Question: I have now seen different elegant ways to layout code on this forum.
As a beginner, I would like to have your advises on the best way to layout code like the one below.
It is ugly,not optimal, probably even stupid, but may the expert programmers pardon me, I use it as a "worst case scenario".
The purpose for the novice I am is clarity.
'''
rejection[disp_, fixationNOtoConsiderForDuration_, durationLimit_,
minDistance_] :=
With[{fakedata = consider[t4dataLAEH10, 9, disp, {17, 18, 11}]},
With[{num =
Flatten[Position[
Take[fakedata[[All, 3]], fixationNOtoConsiderForDuration],
x_ /; (x > durationLimit)]]},
If[num =!= {},
With[{fakedata1 = Drop[fakedata[[All, {1, 2}]], Last@num]},
With[{num1 =
Flatten[Position[
Table[
Sqrt[((fakedata1[[fixation1, 1]] -
centerX)^2 + (fakedata1[[fixation1, 2]] -
centerY)^2)],
{fixation1, 1, Length@fakedata1}],
x_ /; (x < minDistance)]]},
If[num1 =!= {},
Delete[fakedata1[[All, {1, 2}]], List /@ num1],
fakedata[[All, {1, 2}]]]]],
With[{fakedata2 = fakedata[[All, {1, 2}]]},
With[{num2 =
Flatten[Position[
Table[
Sqrt[((fakedata2[[fixation2, 1]] -
centerX)^2 + (fakedata2[[fixation2, 2]] -
centerY)^2)],
{fixation2, 1, Length@fakedata2}],
x_ /; (x < minDistance)]]},
If[num2 =!= {},
Delete[fakedata2[[All, {1, 2}]], List /@ num2],
fakedata[[All, {1, 2}]]]]]]]]
'''

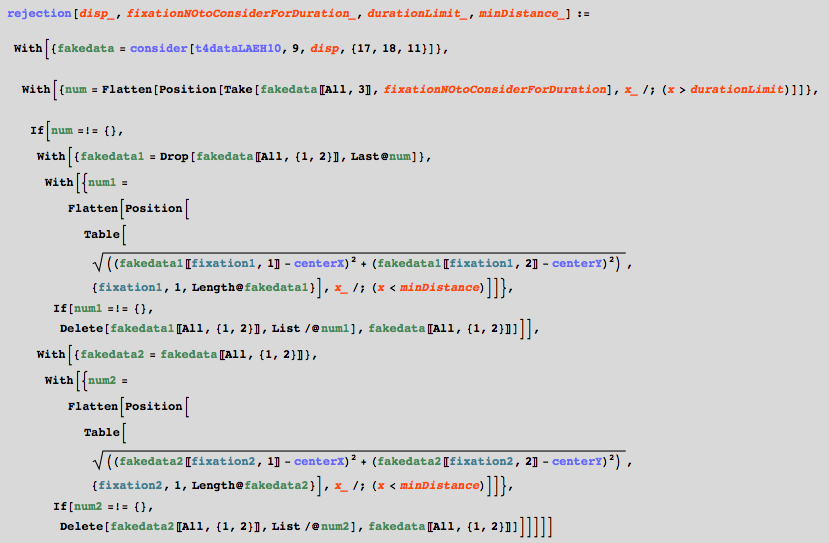
Answer: I chose to do a full rewrite because the original is simply too far from my own style for me to format it as I would my own code.
I did not attempt to test this, so it is entirely possible something is broken, but I believe that most of it is correct.
I use Text Cells to describe the syntax of my functions. I typically embed '(* comments *)' to explain the code, but if the explanations become very long, I move them to Text Cells as well.
I included a comment explaining 'func1'. It is not a very helpful comment, but it serves as an example.
Here is an image of my notebook at 75% magnification:

Cell expression for copy&paste:
'''
Cell[CellGroupData[{Cell["Rewrite", "Subsection"],
Cell[TextData[{
StyleBox["distance", "Program"],
"[{",
StyleBox["x1",
FontSlant->"Italic"],
", ",
StyleBox["y1",
FontSlant->"Italic"],
"}] gives EuclideanDistance from {x1, y1} to global {centerX, centerY}
",
StyleBox["distance", "Program"],
"[{",
StyleBox["x1",
FontSlant->"Italic"],
", ",
StyleBox["y1",
FontSlant->"Italic"],
"}, {",
StyleBox["x2",
FontSlant->"Italic"],
", ",
StyleBox["y2",
FontSlant->"Italic"],
"}] gives EuclideanDistance from {x1, y1} to {x2, y2}"
}], "Text"],
Cell[BoxData[
RowBox[{
RowBox[{"distance", "[",
RowBox[{"a_", ",",
RowBox[{"b_:",
RowBox[{"Hold", "@",
RowBox[{"{",
RowBox[{"centerX", ",", "centerY"}], "}"}]}]}]}], "]"}], ":=",
RowBox[{"EuclideanDistance", "[",
RowBox[{"a", ",",
RowBox[{"ReleaseHold", "@", "b"}]}], "]"}]}]], "Input"],
Cell[TextData[{
StyleBox["rejection", "Program"],
"[",
StyleBox["disp, fixation, durationLimit, minDistance",
FontSlant->"Italic"],
"]
filters data from ",
StyleBox["t4dataLAEH10", "Program"],
" according to:
",
StyleBox["disp",
FontSlant->"Italic"],
" : (description of argument disp)
",
StyleBox["fixation",
FontSlant->"Italic"],
" : (description of argument fixation)
",
StyleBox["durationLimit",
FontSlant->"Italic"],
" : (description of durationLimit)
",
StyleBox["minDistance",
FontSlant->"Italic"],
" : (description of minDistance)"
}], "Text"],
Cell[BoxData[
RowBox[{
RowBox[{"rejection", "[",
RowBox[{
"disp_", ",", "fixation_", ",", "durationLimit_", ",",
"minDistance_"}], "]"}], ":=", "\[IndentingNewLine]",
RowBox[{"Module", "[",
RowBox[{
RowBox[{"{",
RowBox[{"fakedata", ",", "num", ",", "func1"}], "}"}], ",",
"\[IndentingNewLine]",
RowBox[{"(*", " ",
RowBox[{"description", " ", "of", " ", "fakedata"}], " ", "*)"}],
"\[IndentingNewLine]",
RowBox[{
RowBox[{"fakedata", "=",
RowBox[{"consider", "[",
RowBox[{"t4dataLAEH10", ",", "9", ",", "disp", ",",
RowBox[{"{",
RowBox[{"17", ",", "18", ",", "11"}], "}"}]}], "]"}]}], ";",
"\[IndentingNewLine]", "\[IndentingNewLine]",
RowBox[{"(*", " ",
RowBox[{"description", " ", "of", " ", "num"}], " ", "*)"}],
"\[IndentingNewLine]",
RowBox[{"num", "=",
RowBox[{"Position", "[",
RowBox[{
RowBox[{
RowBox[{"fakedata", "\[LeftDoubleBracket]",
RowBox[{"All", ",", "3"}], "\[RightDoubleBracket]"}], "~",
"Take", "~", "fixation"}], ",",
RowBox[{"x_", "/;",
RowBox[{"x", ">", "durationLimit"}]}]}], "]"}]}], ";",
"\[IndentingNewLine]", "\[IndentingNewLine]",
RowBox[{"(*", " ",
RowBox[{
RowBox[{"func1", ":", " ",
RowBox[{
"Take", " ", "the", " ", "first", " ", "two", " ", "columns",
" ", "of", " ", "fakedata"}]}], ",", " ",
RowBox[{
RowBox[{
RowBox[{
"and", " ", "drop", " ", "rows", " ", "specified", " ", "by",
" ",
RowBox[{
StyleBox["dropspec",
FontSlant->"Italic"], ".", "\[IndentingNewLine]",
"Delete"}], " ", "any", " ", "rows", " ", "for", " ",
"which", " ",
StyleBox["distance", "Program"]}], " ", "<", " ",
StyleBox["minDistance",
FontSlant->"Italic"]}], ";", " ",
RowBox[{
"if", " ", "no", " ", "rows", " ", "are", " ", "deleted"}]}],
",", "\[IndentingNewLine]", " ",
RowBox[{
"return", " ", "the", " ", "first", " ", "two", " ", "columns",
" ", "of", " ", "fakedata"}], ",", " ",
RowBox[{"ignoring", " ",
RowBox[{"dropspec", "."}]}]}],
StyleBox[" ",
FontSlant->"Italic"], "*)"}], "\[IndentingNewLine]",
RowBox[{
RowBox[{"func1", "[", "dropspec_", "]"}], ":=",
RowBox[{"Module", "[",
RowBox[{
RowBox[{"{",
RowBox[{"part", ",", "fake"}], "}"}], ",",
"\[IndentingNewLine]",
RowBox[{
RowBox[{"part", "=",
RowBox[{"fakedata", "\[LeftDoubleBracket]",
RowBox[{"All", ",",
RowBox[{"{",
RowBox[{"1", ",", "2"}], "}"}]}],
"\[RightDoubleBracket]"}]}], ";", "\[IndentingNewLine]",
RowBox[{"fake", "=",
RowBox[{"part", "~", "Drop", "~", "dropspec"}]}], ";",
"\[IndentingNewLine]",
RowBox[{
RowBox[{
RowBox[{"If", "[",
RowBox[{
RowBox[{"#", "=!=",
RowBox[{"{", "}"}]}], ",",
RowBox[{"fake", "~", "Delete", "~", "#"}], ",", "part"}],
"]"}], "&"}], "@", "\[IndentingNewLine]",
RowBox[{"Position", "[",
RowBox[{
RowBox[{"distance", "/@", "fake"}], ",",
RowBox[{"x_", "/;",
RowBox[{"x", "<", "minDistance"}]}]}], "]"}]}]}]}],
"]"}]}], ";", "\[IndentingNewLine]", "\[IndentingNewLine]",
RowBox[{"If", "[",
RowBox[{
RowBox[{"num", "=!=",
RowBox[{"{", "}"}]}], ",",
RowBox[{"func1", " ", "@", " ",
RowBox[{"num", "\[LeftDoubleBracket]",
RowBox[{
RowBox[{"-", "1"}], ",", "1"}], "\[RightDoubleBracket]"}]}],
",",
RowBox[{"func1", "@", "0"}]}], "]"}]}]}], " ",
"]"}]}]], "Input"]
}, Open ]]
'''